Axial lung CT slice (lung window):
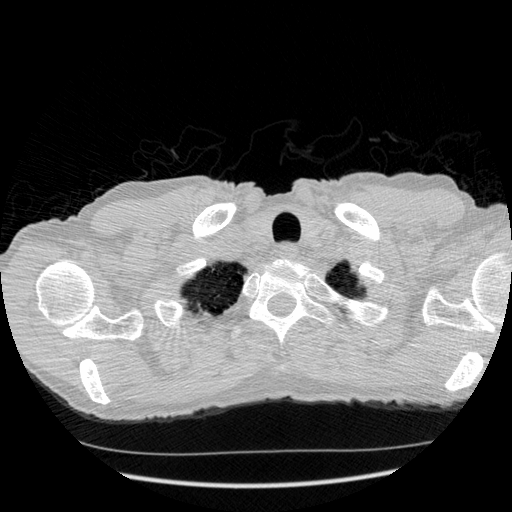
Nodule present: no